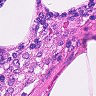
Metastatic tissue present: no